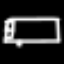
Label: bed